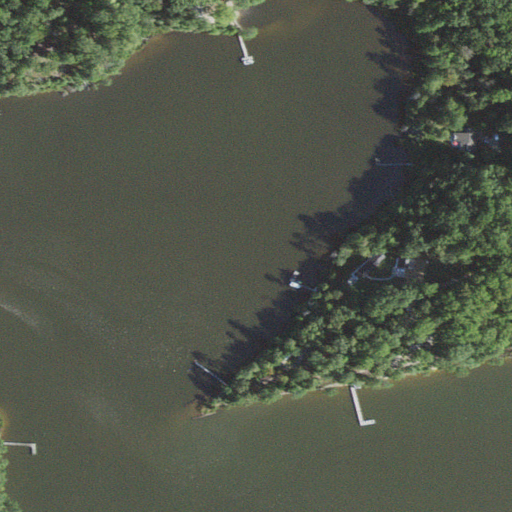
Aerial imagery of cape in Virginia named Old Orchard Point containing open water, mixed forest, open development, herbaceous wetlands, low intensity development, grassland, medium intensity development, and deciduous forest